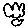
Label: cloud